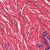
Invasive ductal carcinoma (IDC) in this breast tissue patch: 0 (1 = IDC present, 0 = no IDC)